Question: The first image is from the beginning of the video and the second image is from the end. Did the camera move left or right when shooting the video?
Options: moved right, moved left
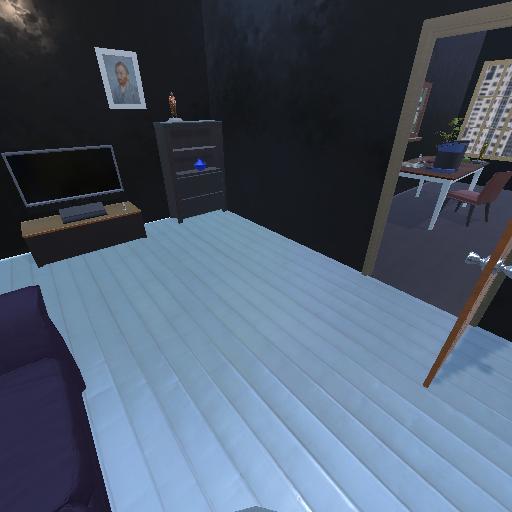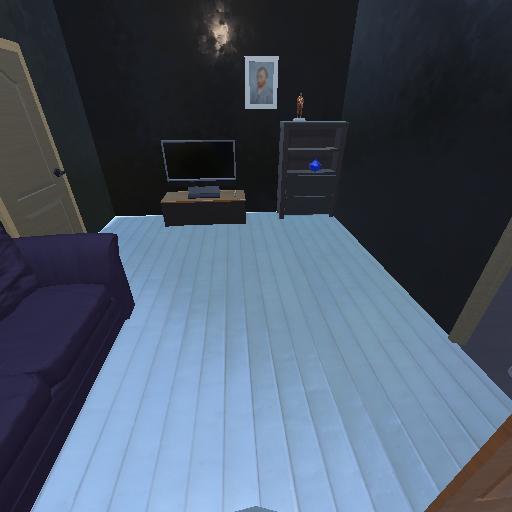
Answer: moved right